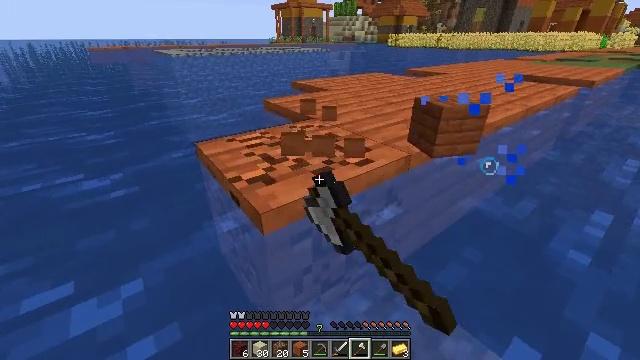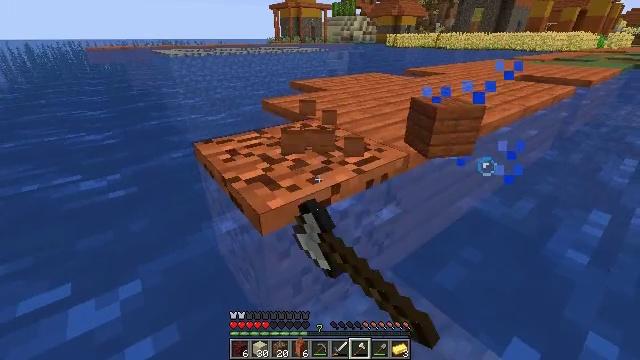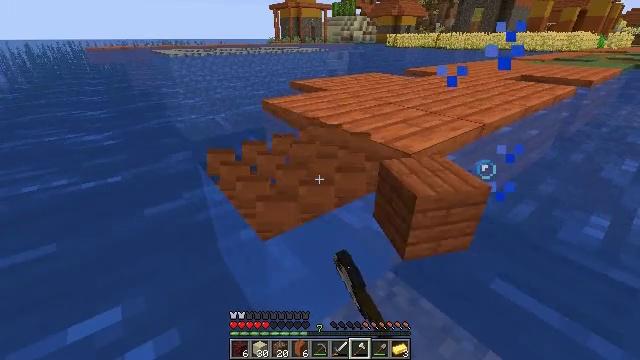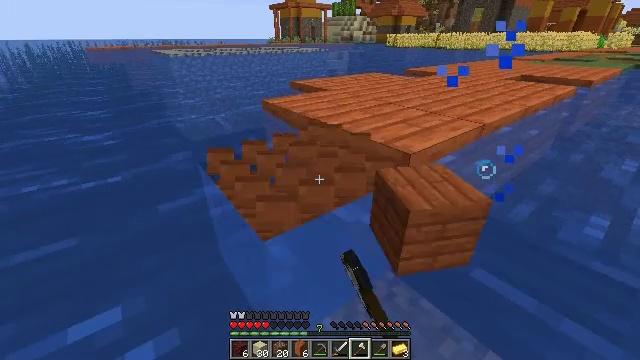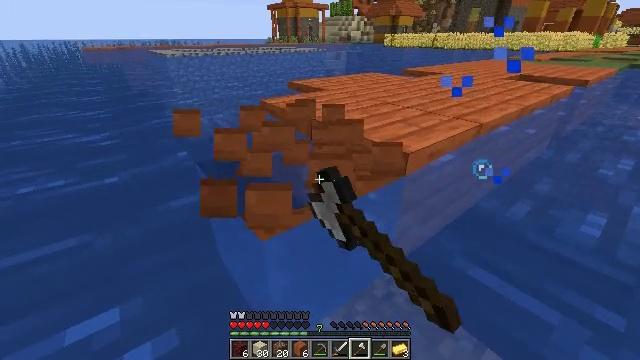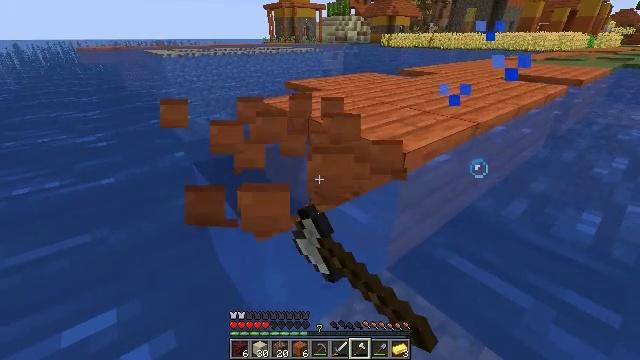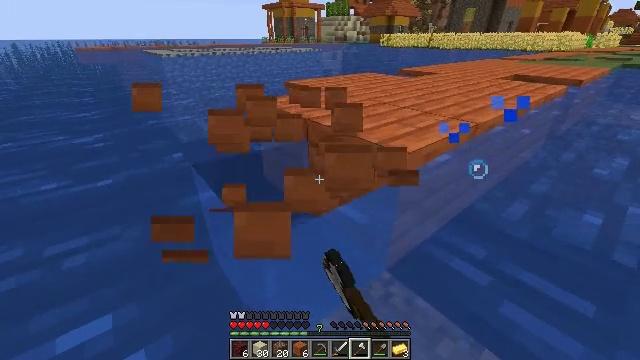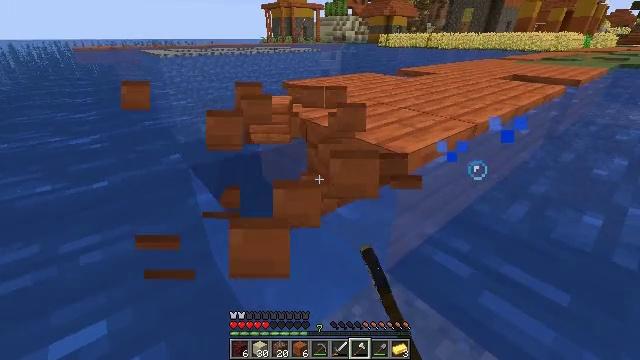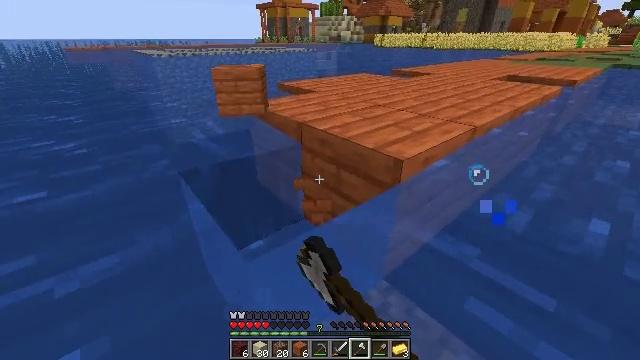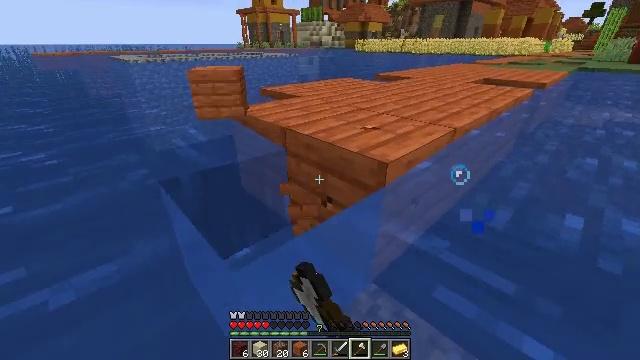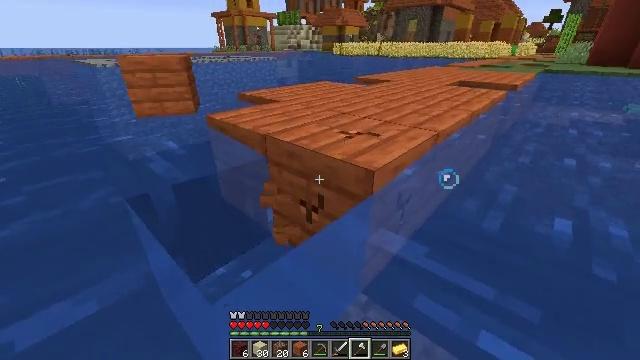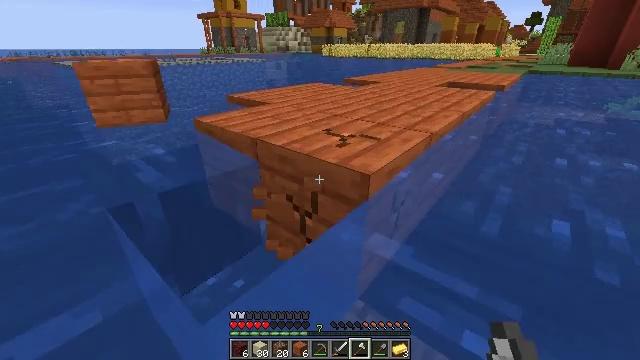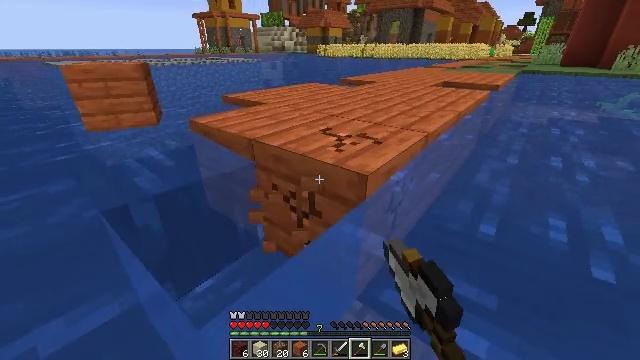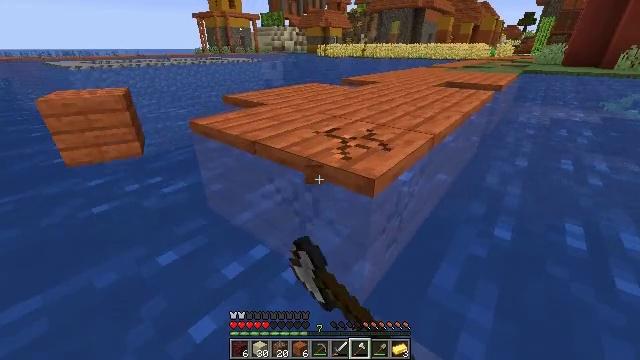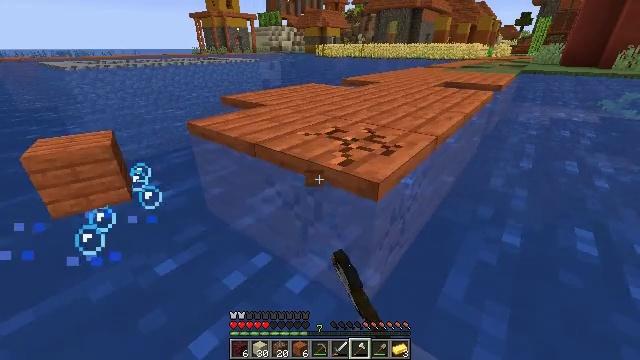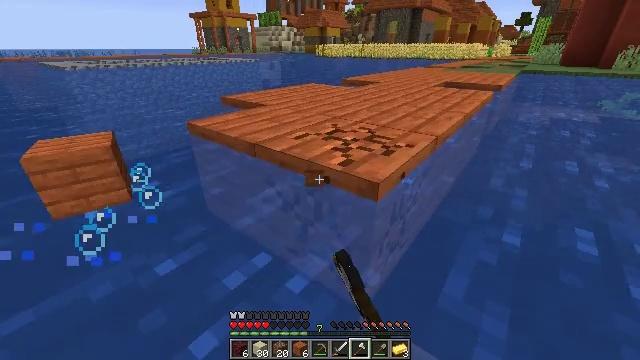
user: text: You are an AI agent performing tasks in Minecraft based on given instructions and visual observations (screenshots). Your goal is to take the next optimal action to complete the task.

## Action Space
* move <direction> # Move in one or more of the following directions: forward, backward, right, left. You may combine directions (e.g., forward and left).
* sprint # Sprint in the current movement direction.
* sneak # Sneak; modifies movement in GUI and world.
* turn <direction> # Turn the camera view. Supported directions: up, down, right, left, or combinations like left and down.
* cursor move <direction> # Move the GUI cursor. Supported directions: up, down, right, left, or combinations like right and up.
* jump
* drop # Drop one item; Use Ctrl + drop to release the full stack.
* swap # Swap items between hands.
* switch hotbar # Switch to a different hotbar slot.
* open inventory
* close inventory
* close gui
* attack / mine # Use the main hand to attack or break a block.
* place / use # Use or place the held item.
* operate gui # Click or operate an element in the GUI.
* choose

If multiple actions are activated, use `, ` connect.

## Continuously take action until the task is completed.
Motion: motion action
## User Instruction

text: Mine acacia planks.
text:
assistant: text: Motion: attack / mine
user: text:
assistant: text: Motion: attack / mine
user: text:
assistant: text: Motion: attack / mine
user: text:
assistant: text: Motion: attack / mine
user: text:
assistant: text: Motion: attack / mine
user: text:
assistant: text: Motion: move forward, attack / mine
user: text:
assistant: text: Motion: move forward, attack / mine
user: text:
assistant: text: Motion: move forward, attack / mine
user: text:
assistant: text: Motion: move forward, turn right, attack / mine
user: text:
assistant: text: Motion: turn right, attack / mine
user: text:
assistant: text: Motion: turn right, attack / mine
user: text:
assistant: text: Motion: attack / mine
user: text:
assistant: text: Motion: attack / mine
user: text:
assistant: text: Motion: attack / mine
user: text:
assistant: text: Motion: attack / mine
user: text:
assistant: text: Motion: attack / mine
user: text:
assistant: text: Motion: attack / mine
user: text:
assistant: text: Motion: attack / mine
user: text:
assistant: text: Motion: move forward, attack / mine
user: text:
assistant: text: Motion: move forward, attack / mine
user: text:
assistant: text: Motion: move forward, attack / mine
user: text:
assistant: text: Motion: move forward, attack / mine
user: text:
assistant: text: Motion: move forward, turn left, attack / mine
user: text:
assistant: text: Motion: turn left, attack / mine
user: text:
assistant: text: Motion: turn left, attack / mine
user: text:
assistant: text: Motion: turn left, attack / mine
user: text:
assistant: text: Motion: attack / mine
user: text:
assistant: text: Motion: attack / mine
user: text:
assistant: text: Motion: attack / mine
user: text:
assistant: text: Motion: attack / mine